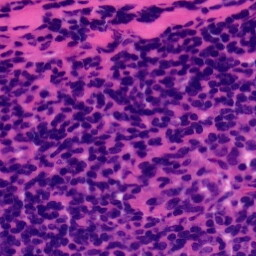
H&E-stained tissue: Tonsil